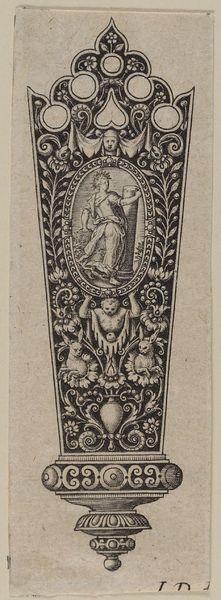
Titel: Messerscheide mit der allegorischen Figur der Stärke
Künstler: Johann Theodor de Bry
Standort: Hamburg
Institution: Museum für Kunst und Gewerbe Hamburg
Schlagwörter: mann, blüten, tiere, oval, hase, papier, grafik, graphik, floral, ornamente, fotografie, photographie, medaillon, druckgraphik, druckgrafik, stich, kreise, kunstgewerbe, kupferstich, kunsthandwerk, verzierungen, groteske, goldschmiedearbeit, reproduktionen, industriedesign, druckerzeugnisse, schweifwerk, tierornamente, ornamentstich, vorlageblätter, schweifwerkgroteske, stärke